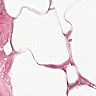
Metastatic tissue present: no